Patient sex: M
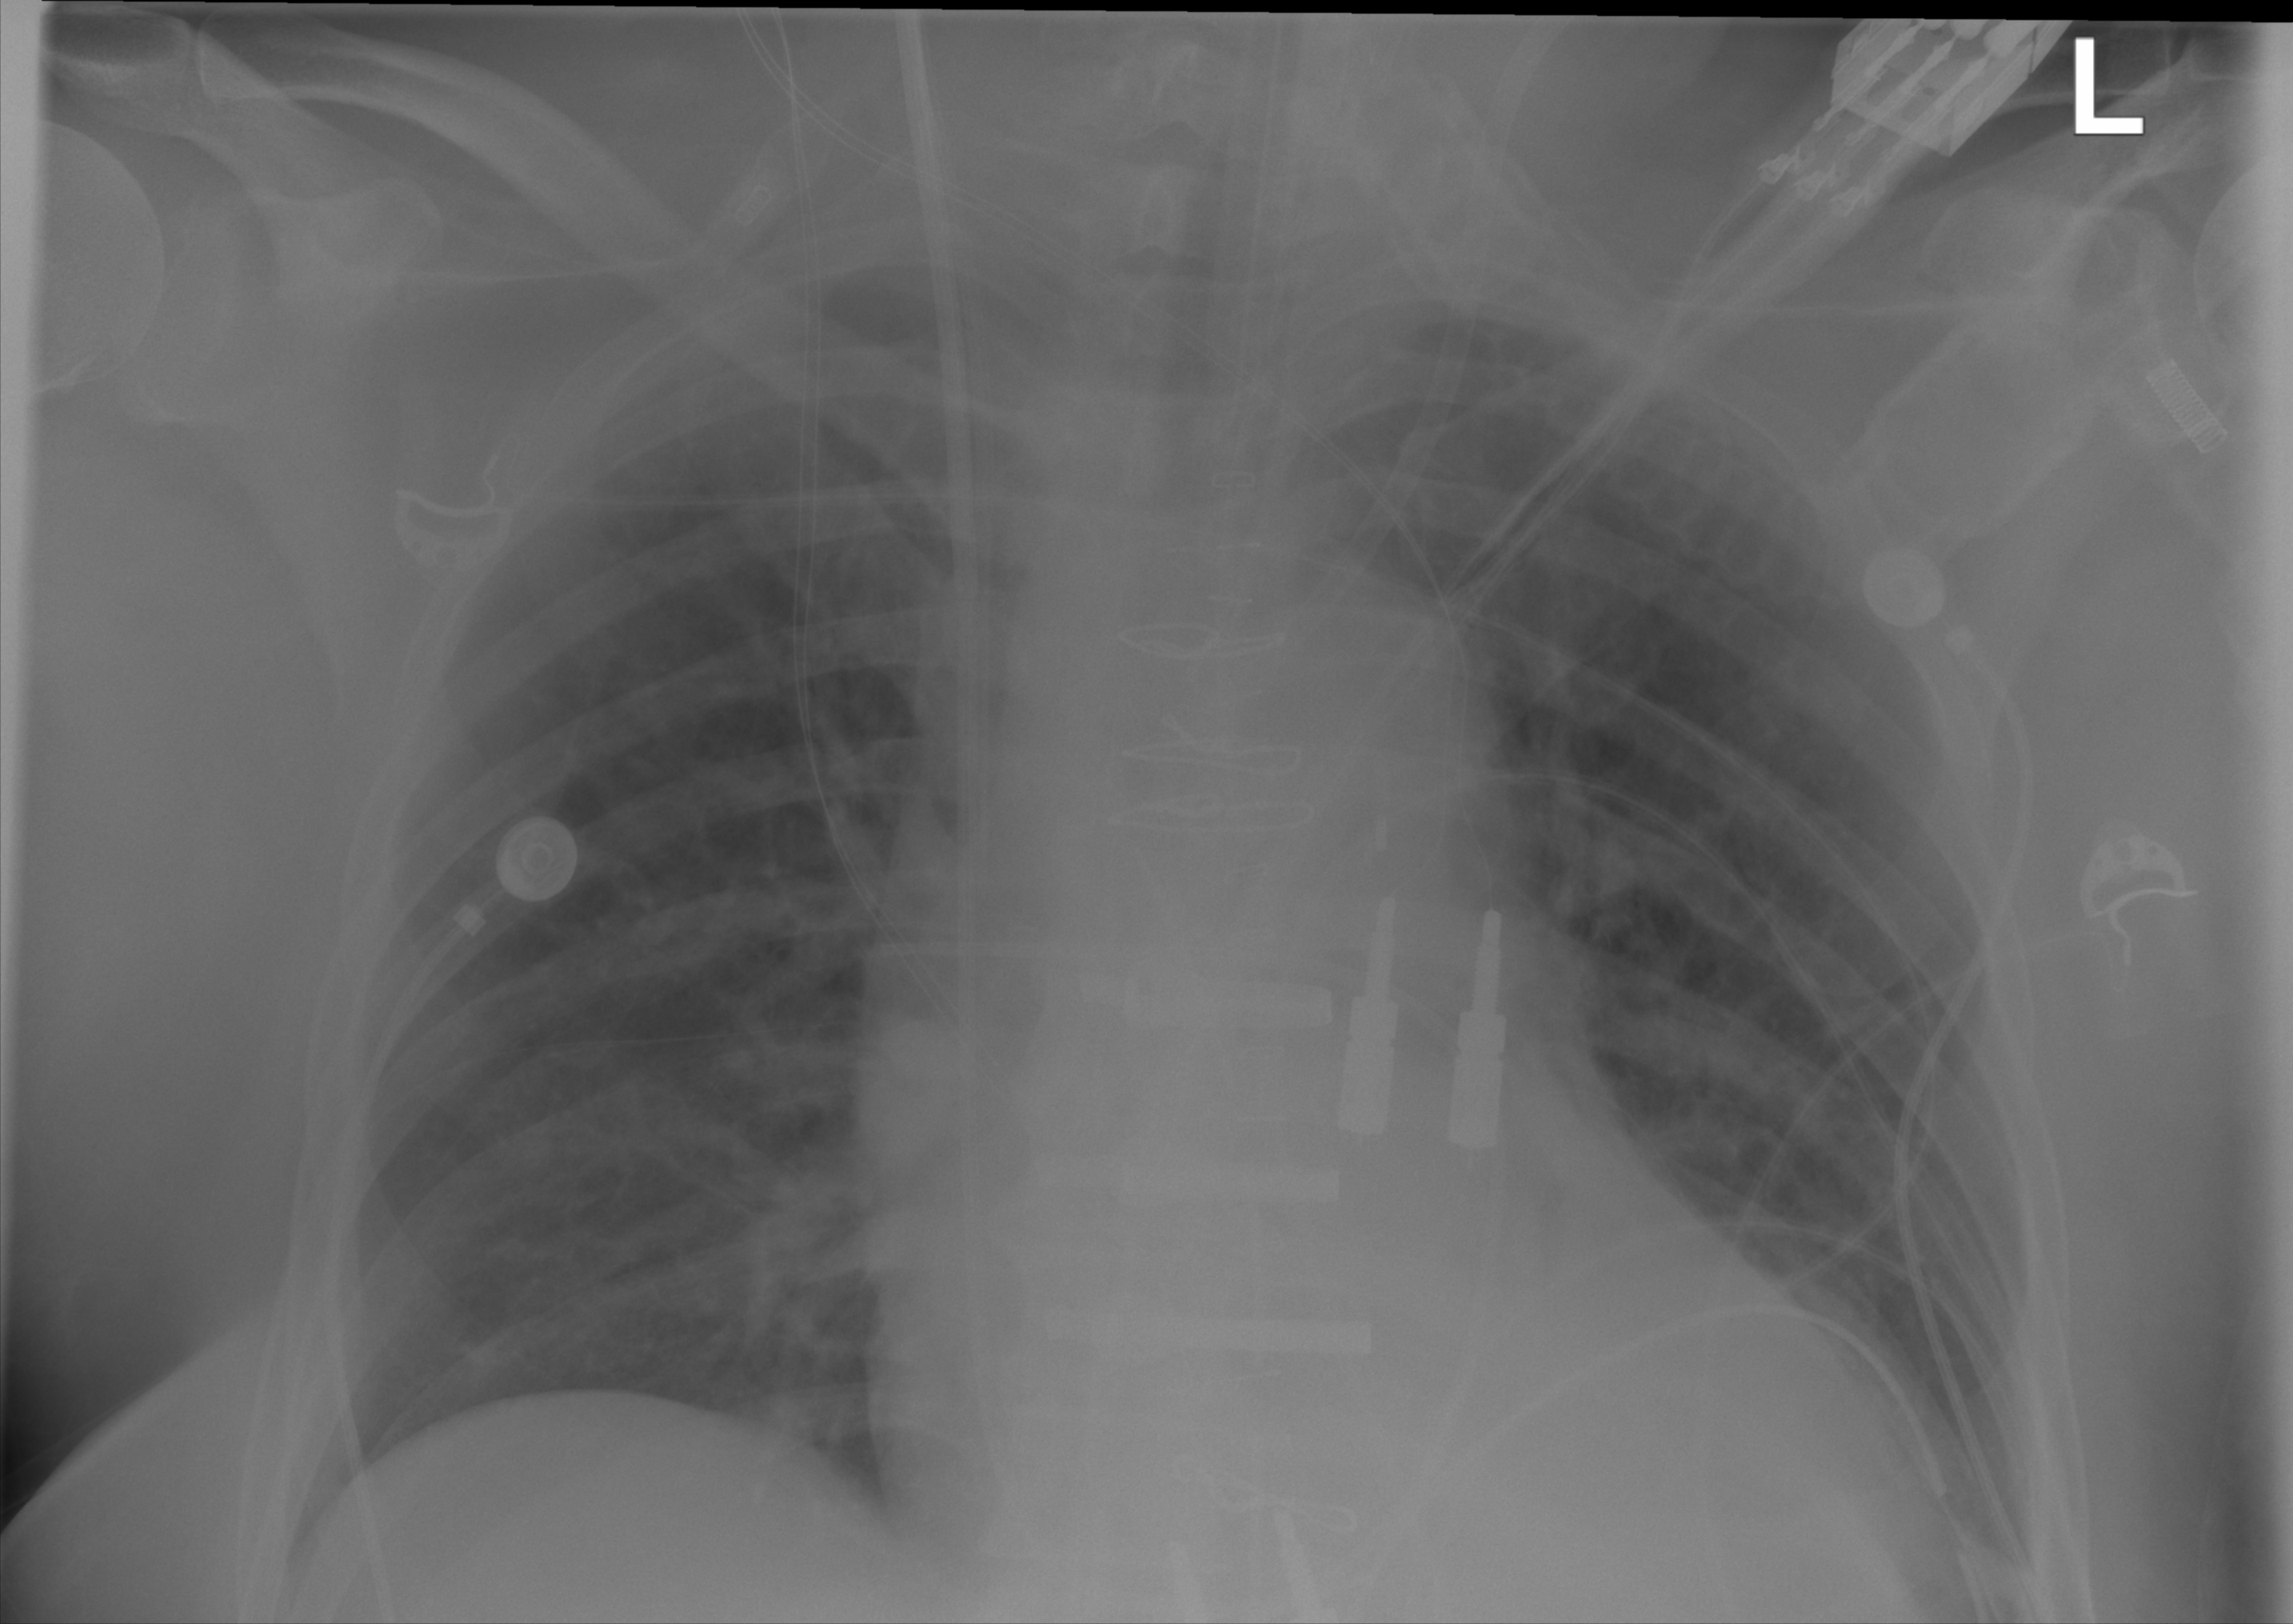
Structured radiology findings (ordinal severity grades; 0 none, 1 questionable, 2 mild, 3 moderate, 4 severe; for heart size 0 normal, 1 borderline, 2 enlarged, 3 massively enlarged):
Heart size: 2
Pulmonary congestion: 0
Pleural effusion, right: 0
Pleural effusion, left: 2
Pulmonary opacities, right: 0
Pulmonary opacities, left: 0
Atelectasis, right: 0
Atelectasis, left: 2